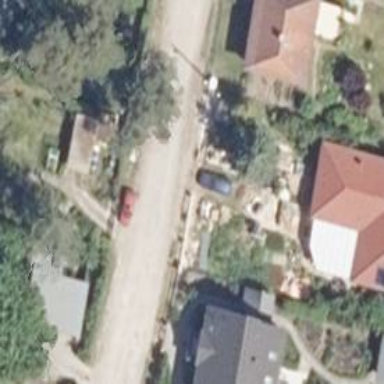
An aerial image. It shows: Residential road with compacted surface.